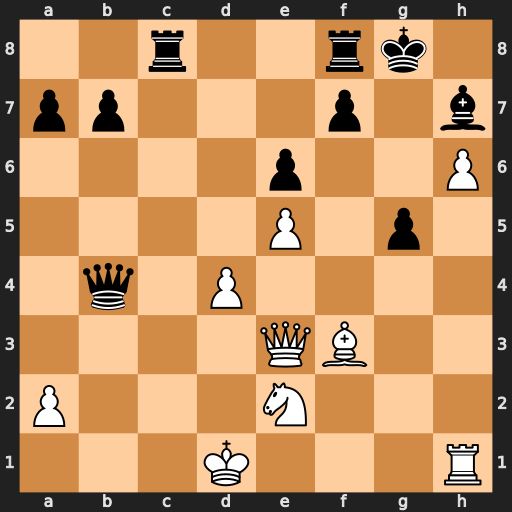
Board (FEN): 2r2rk1/pp3p1b/4p2P/4P1p1/1q1P4/4QB2/P3N3/3K3R
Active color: w
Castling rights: -
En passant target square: -
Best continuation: Qxg5+ Bg6 h7+ Kh8 Qf6#